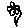
Label: flower